Question: Count the number of objects in the diagram.
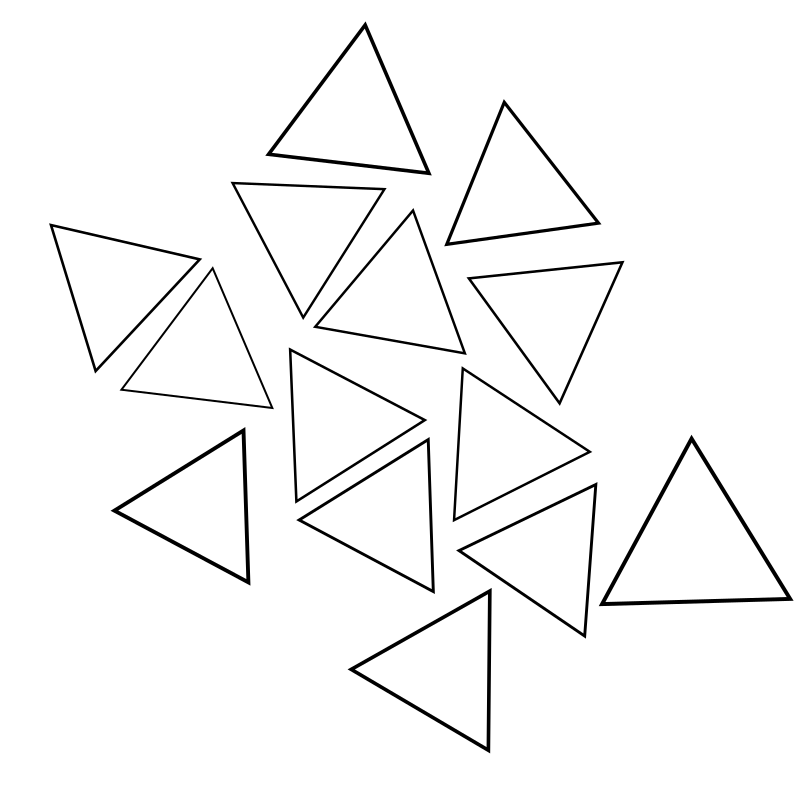
Answer: 14